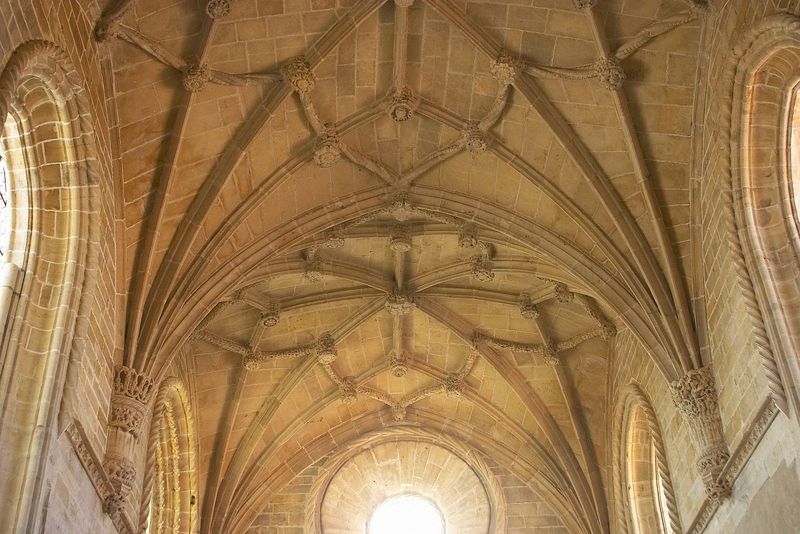
Titel: Templerkirche Santa Maria do Olival in der Burg der Tempelritter Convento da Ordem de Cristo in Tomar
Standort: Tomar, S. Maria do Olival (EU - P - Ribatejo)
Schlagwörter: gelb, blumen, fenster, hell, licht, orange, raum, blüten, dach, rose, beige, ornament, alt, stein, steine, innenraum, kirche, sonne, gold, decke, innen, rund, bogen, ziegel, kuppel, verzierung, stuck, lichteinfall, hoch, foto, bögen, fugen, gewölbe, antike, archtektur, kreuz, dom, rippen, kathedrale, girlanden, römer, sims, kirchenschiff, kreuzrippe, kreuzrippen, sandstein, dienste, kreuzgewölbe, schlusssteine, spitzbogen, fresken, sonnenschein, fresko, gothik, verstrebungen, streben, römisch, gerippe, rippe, kreuzblumen, ornemente, kreuzgerippe, flamboiant